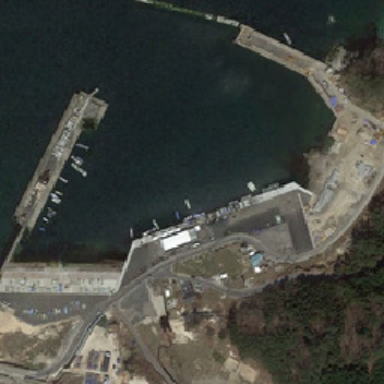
There are some ship ports .